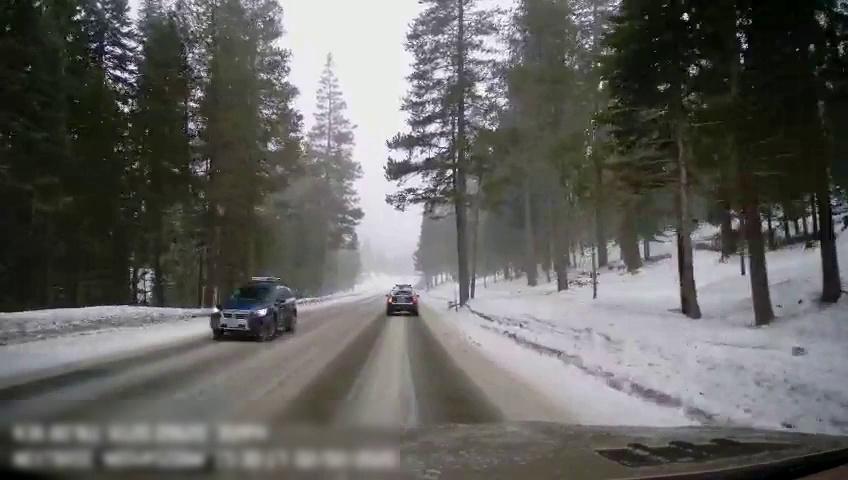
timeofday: Day
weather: Snowy
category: Drivable Space
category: Vehicles | SUV
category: Vehicles | SUV